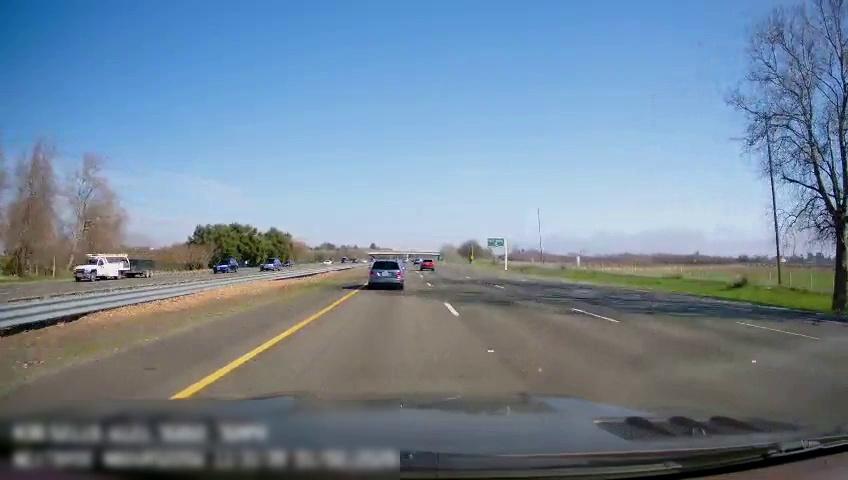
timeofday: Day
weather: Sunny
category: Drivable Space
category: Drivable Space
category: Vehicles | SUV
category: Vehicles | SUV
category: Vehicles | SUV
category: Vehicles | Van
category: Vehicles | Car
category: Vehicles | Car
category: Lanes | Current Lane
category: Lanes | Current Lane
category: Lanes | Alternate Lane
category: Lanes | Alternate Lane
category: Lanes | Alternate Lane
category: Traffic | Signs